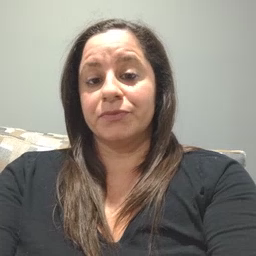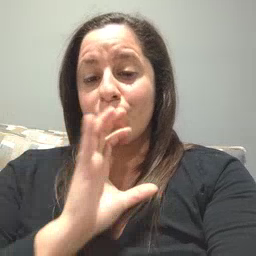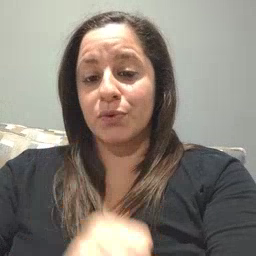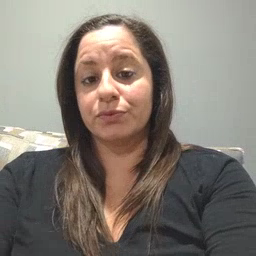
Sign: old